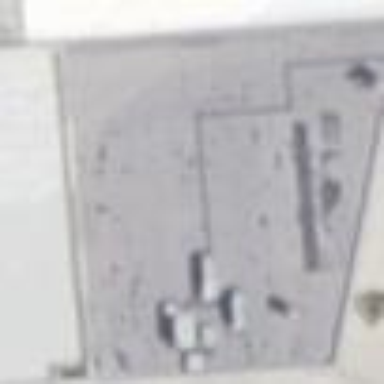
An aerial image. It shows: Garage building part.